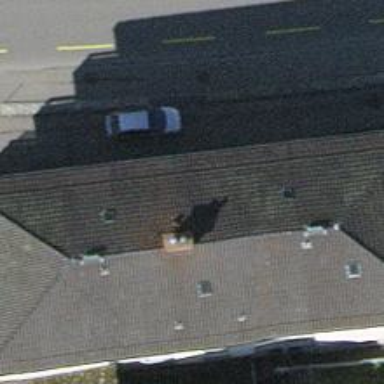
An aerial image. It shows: Apartment building with hipped roof.